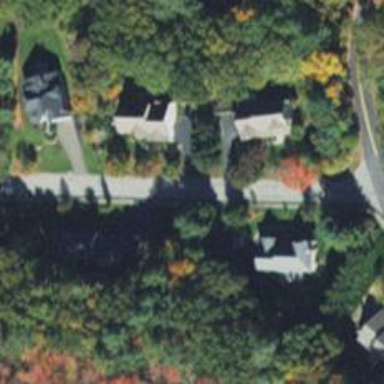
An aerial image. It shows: Residential road with separate sidewalk.